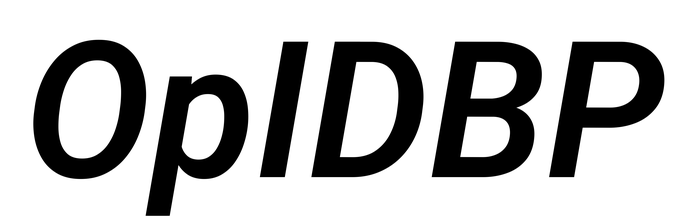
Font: Roboto-Italic_SemiBold_Italic